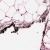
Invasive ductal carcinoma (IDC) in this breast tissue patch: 0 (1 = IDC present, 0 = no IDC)